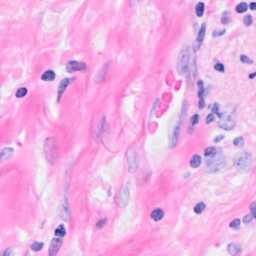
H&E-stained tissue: Breast